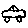
Label: car